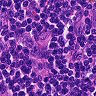
Metastatic tissue present: no